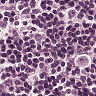
Metastatic tissue present: yes